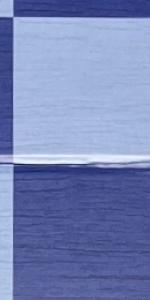
Label: Empty